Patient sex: F
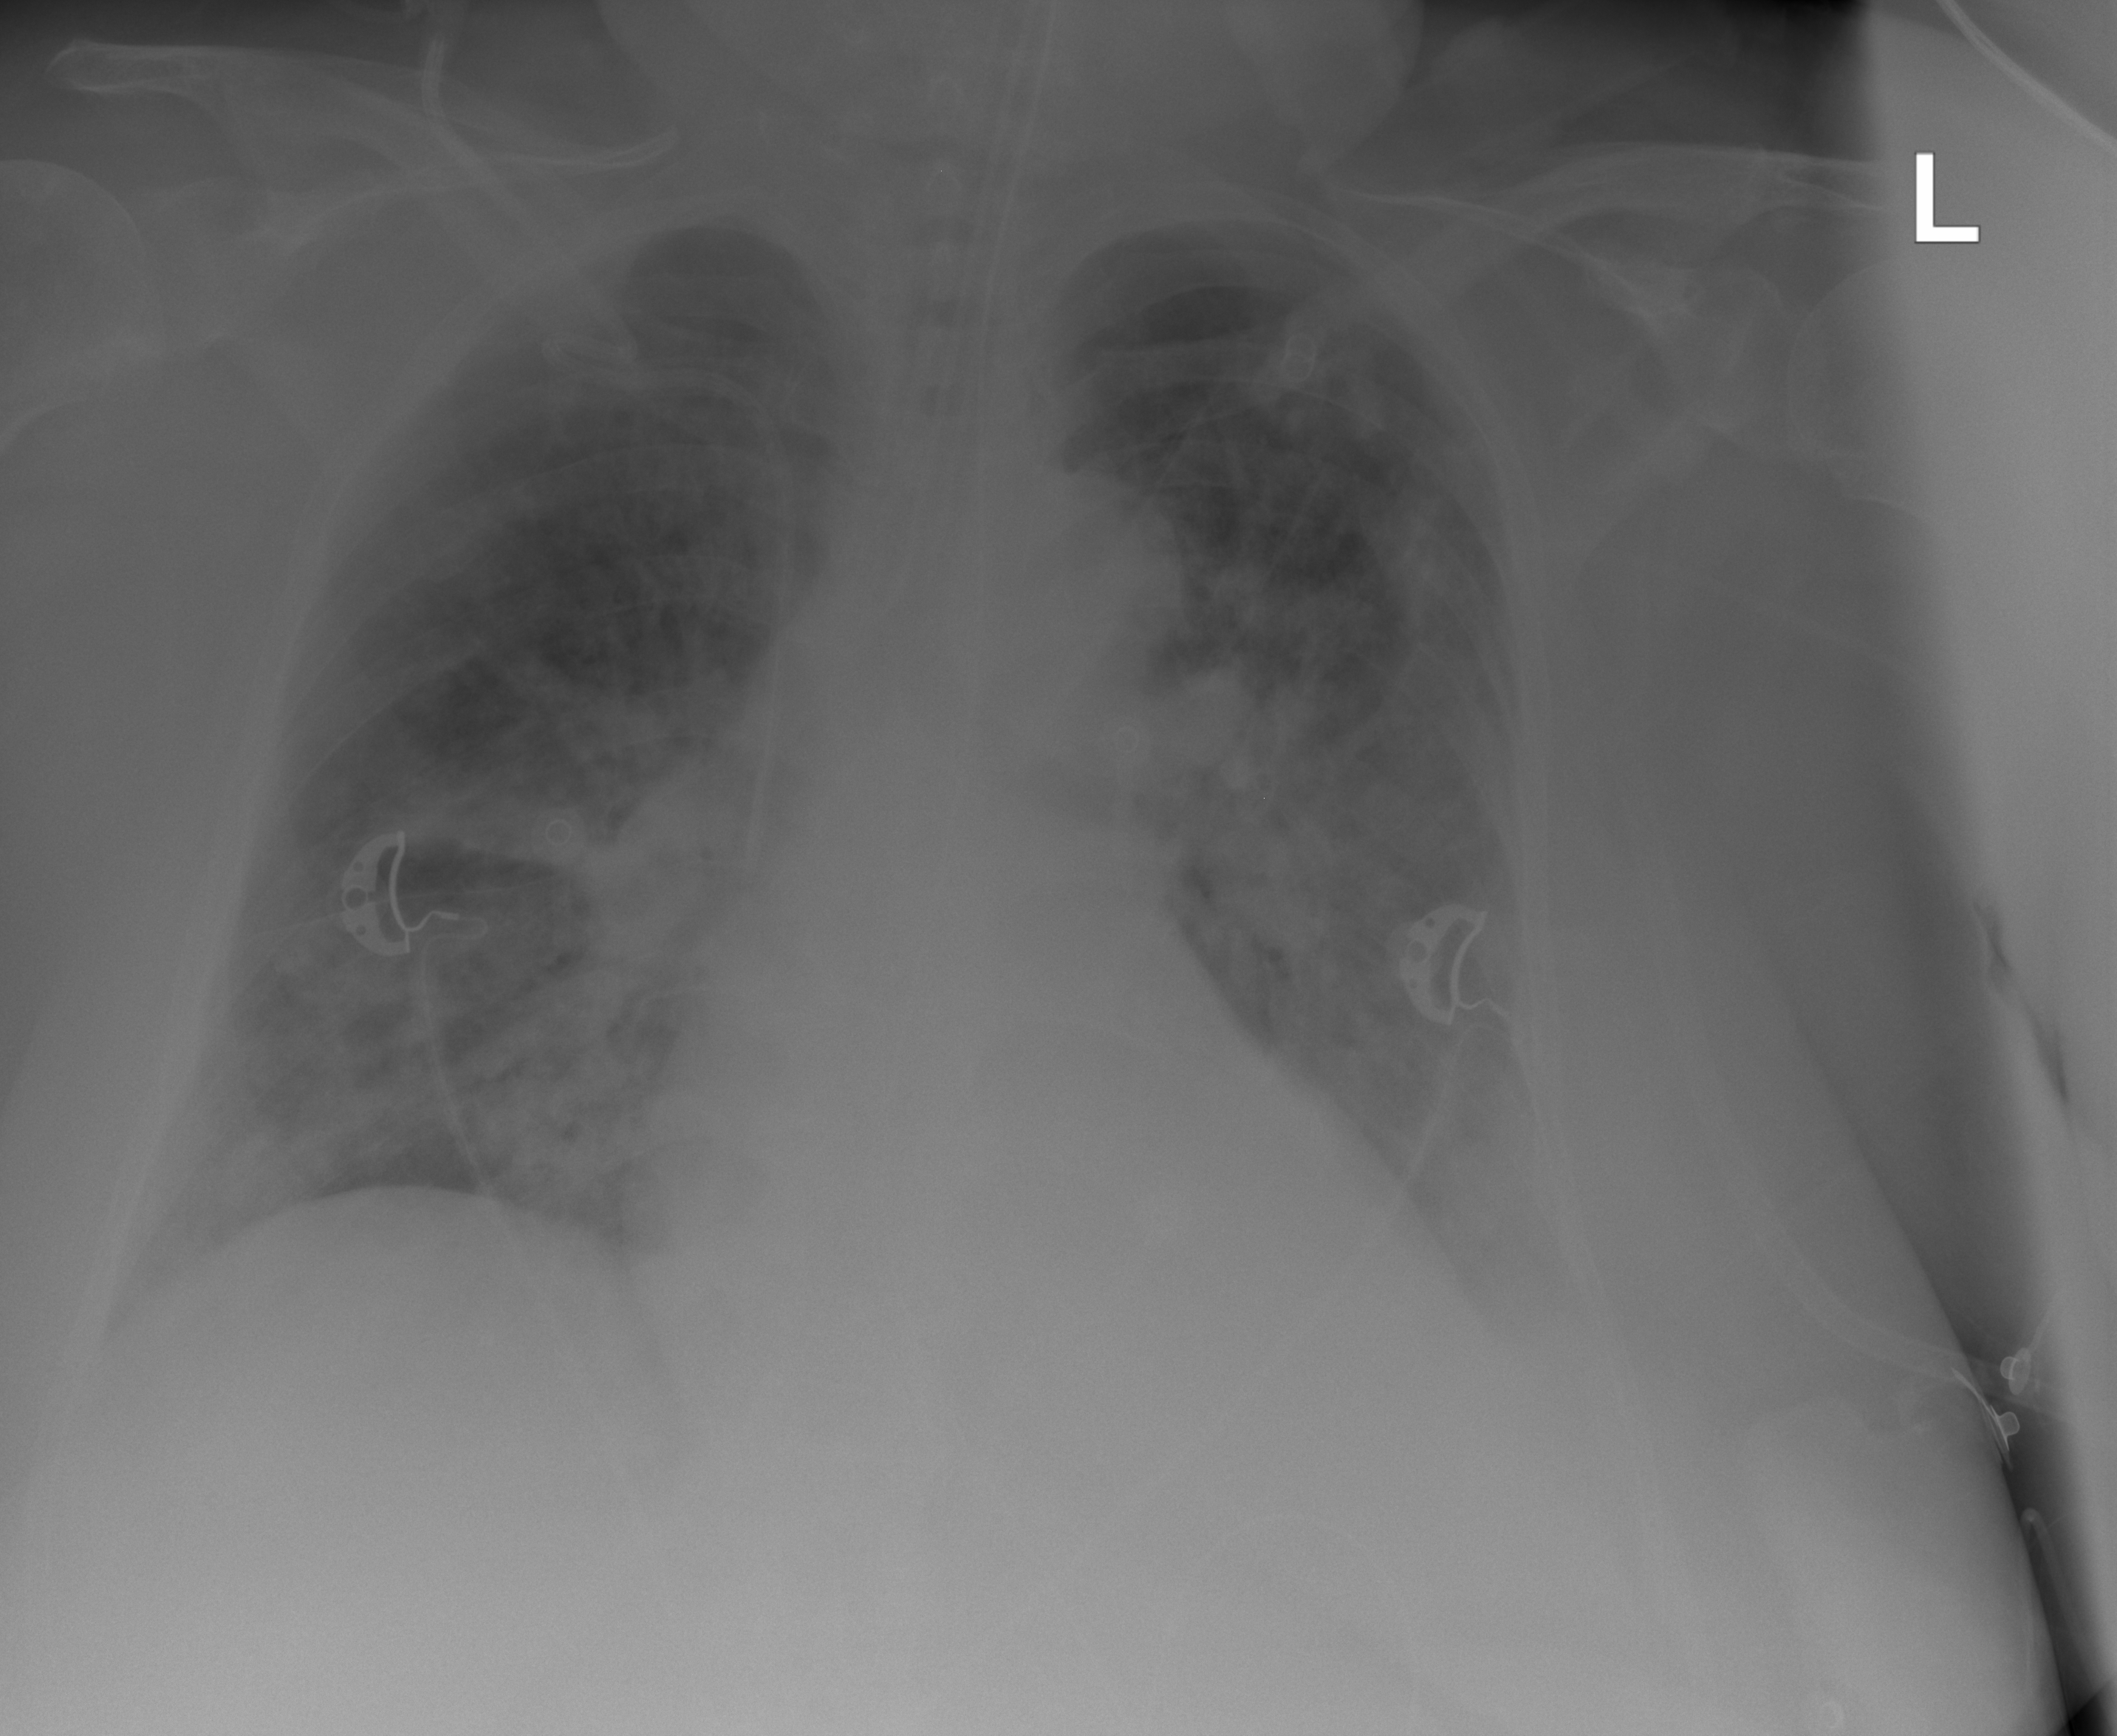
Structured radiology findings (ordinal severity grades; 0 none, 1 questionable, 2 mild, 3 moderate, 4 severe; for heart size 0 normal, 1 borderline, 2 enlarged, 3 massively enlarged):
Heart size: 0
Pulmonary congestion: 2
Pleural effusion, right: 0
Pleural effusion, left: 2
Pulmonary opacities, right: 3
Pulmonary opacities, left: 3
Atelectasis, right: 2
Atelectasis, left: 2